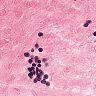
Metastatic tissue present: no